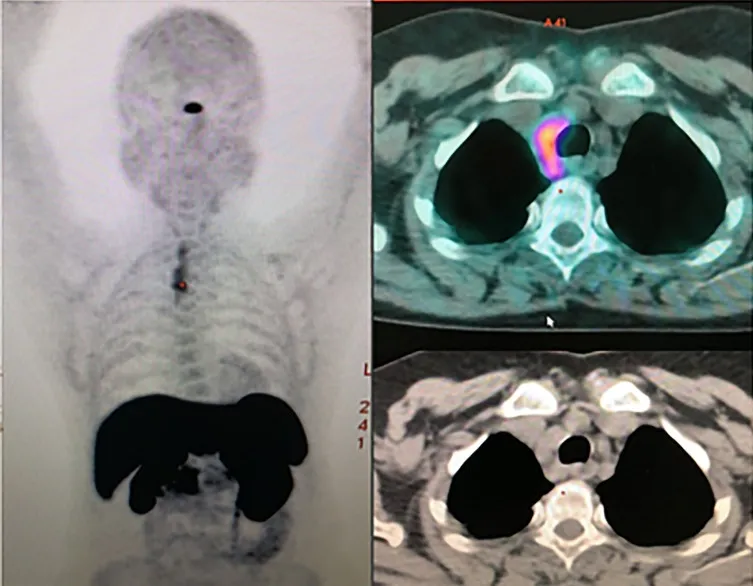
68Ga-DOTATATE PET/CT scan: evidence of extended uptake in the neck in then upper mediastinum.
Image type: radiology (pet)